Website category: jobs
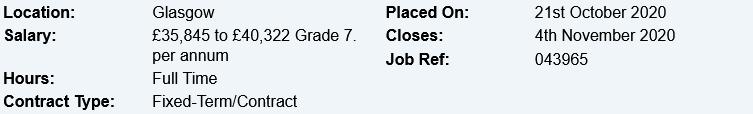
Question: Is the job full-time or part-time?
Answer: Full Time

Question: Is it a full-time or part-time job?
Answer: Full Time

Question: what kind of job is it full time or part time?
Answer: Full Time

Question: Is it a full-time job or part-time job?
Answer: Full Time

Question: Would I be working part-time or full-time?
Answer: Full Time

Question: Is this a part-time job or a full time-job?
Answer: Full Time

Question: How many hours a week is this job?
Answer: Full Time

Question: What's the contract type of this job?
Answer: Fixed-Term/Contract

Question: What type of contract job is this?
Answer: Fixed-Term/Contract

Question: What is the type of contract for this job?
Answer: Fixed-Term/Contract

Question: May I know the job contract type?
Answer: Fixed-Term/Contract

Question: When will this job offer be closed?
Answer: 4th November 2020

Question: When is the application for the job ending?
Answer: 4th November 2020

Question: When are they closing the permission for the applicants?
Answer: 4th November 2020

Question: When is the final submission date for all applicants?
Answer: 4th November 2020

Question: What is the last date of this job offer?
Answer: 4th November 2020

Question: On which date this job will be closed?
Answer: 4th November 2020

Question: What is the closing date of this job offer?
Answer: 4th November 2020

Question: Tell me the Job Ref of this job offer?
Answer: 043965

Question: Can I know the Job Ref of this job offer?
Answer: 043965

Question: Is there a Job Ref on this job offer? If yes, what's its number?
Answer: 043965

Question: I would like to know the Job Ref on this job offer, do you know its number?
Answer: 043965

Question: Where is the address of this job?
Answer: Glasgow

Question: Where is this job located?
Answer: Glasgow

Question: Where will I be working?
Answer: Glasgow

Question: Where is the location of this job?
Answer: Glasgow

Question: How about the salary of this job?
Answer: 35,845 to 40,322 Grade 7. per annum

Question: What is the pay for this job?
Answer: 35,845 to 40,322 Grade 7. per annum

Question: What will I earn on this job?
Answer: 35,845 to 40,322 Grade 7. per annum

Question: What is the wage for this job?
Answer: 35,845 to 40,322 Grade 7. per annum

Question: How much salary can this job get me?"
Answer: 35,845 to 40,322 Grade 7. per annum

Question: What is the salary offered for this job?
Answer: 35,845 to 40,322 Grade 7. per annum

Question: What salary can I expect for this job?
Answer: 35,845 to 40,322 Grade 7. per annum

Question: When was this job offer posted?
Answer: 21st October 2020

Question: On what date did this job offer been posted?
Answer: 21st October 2020